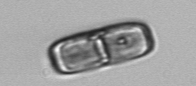
Label: Ephemera